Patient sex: F
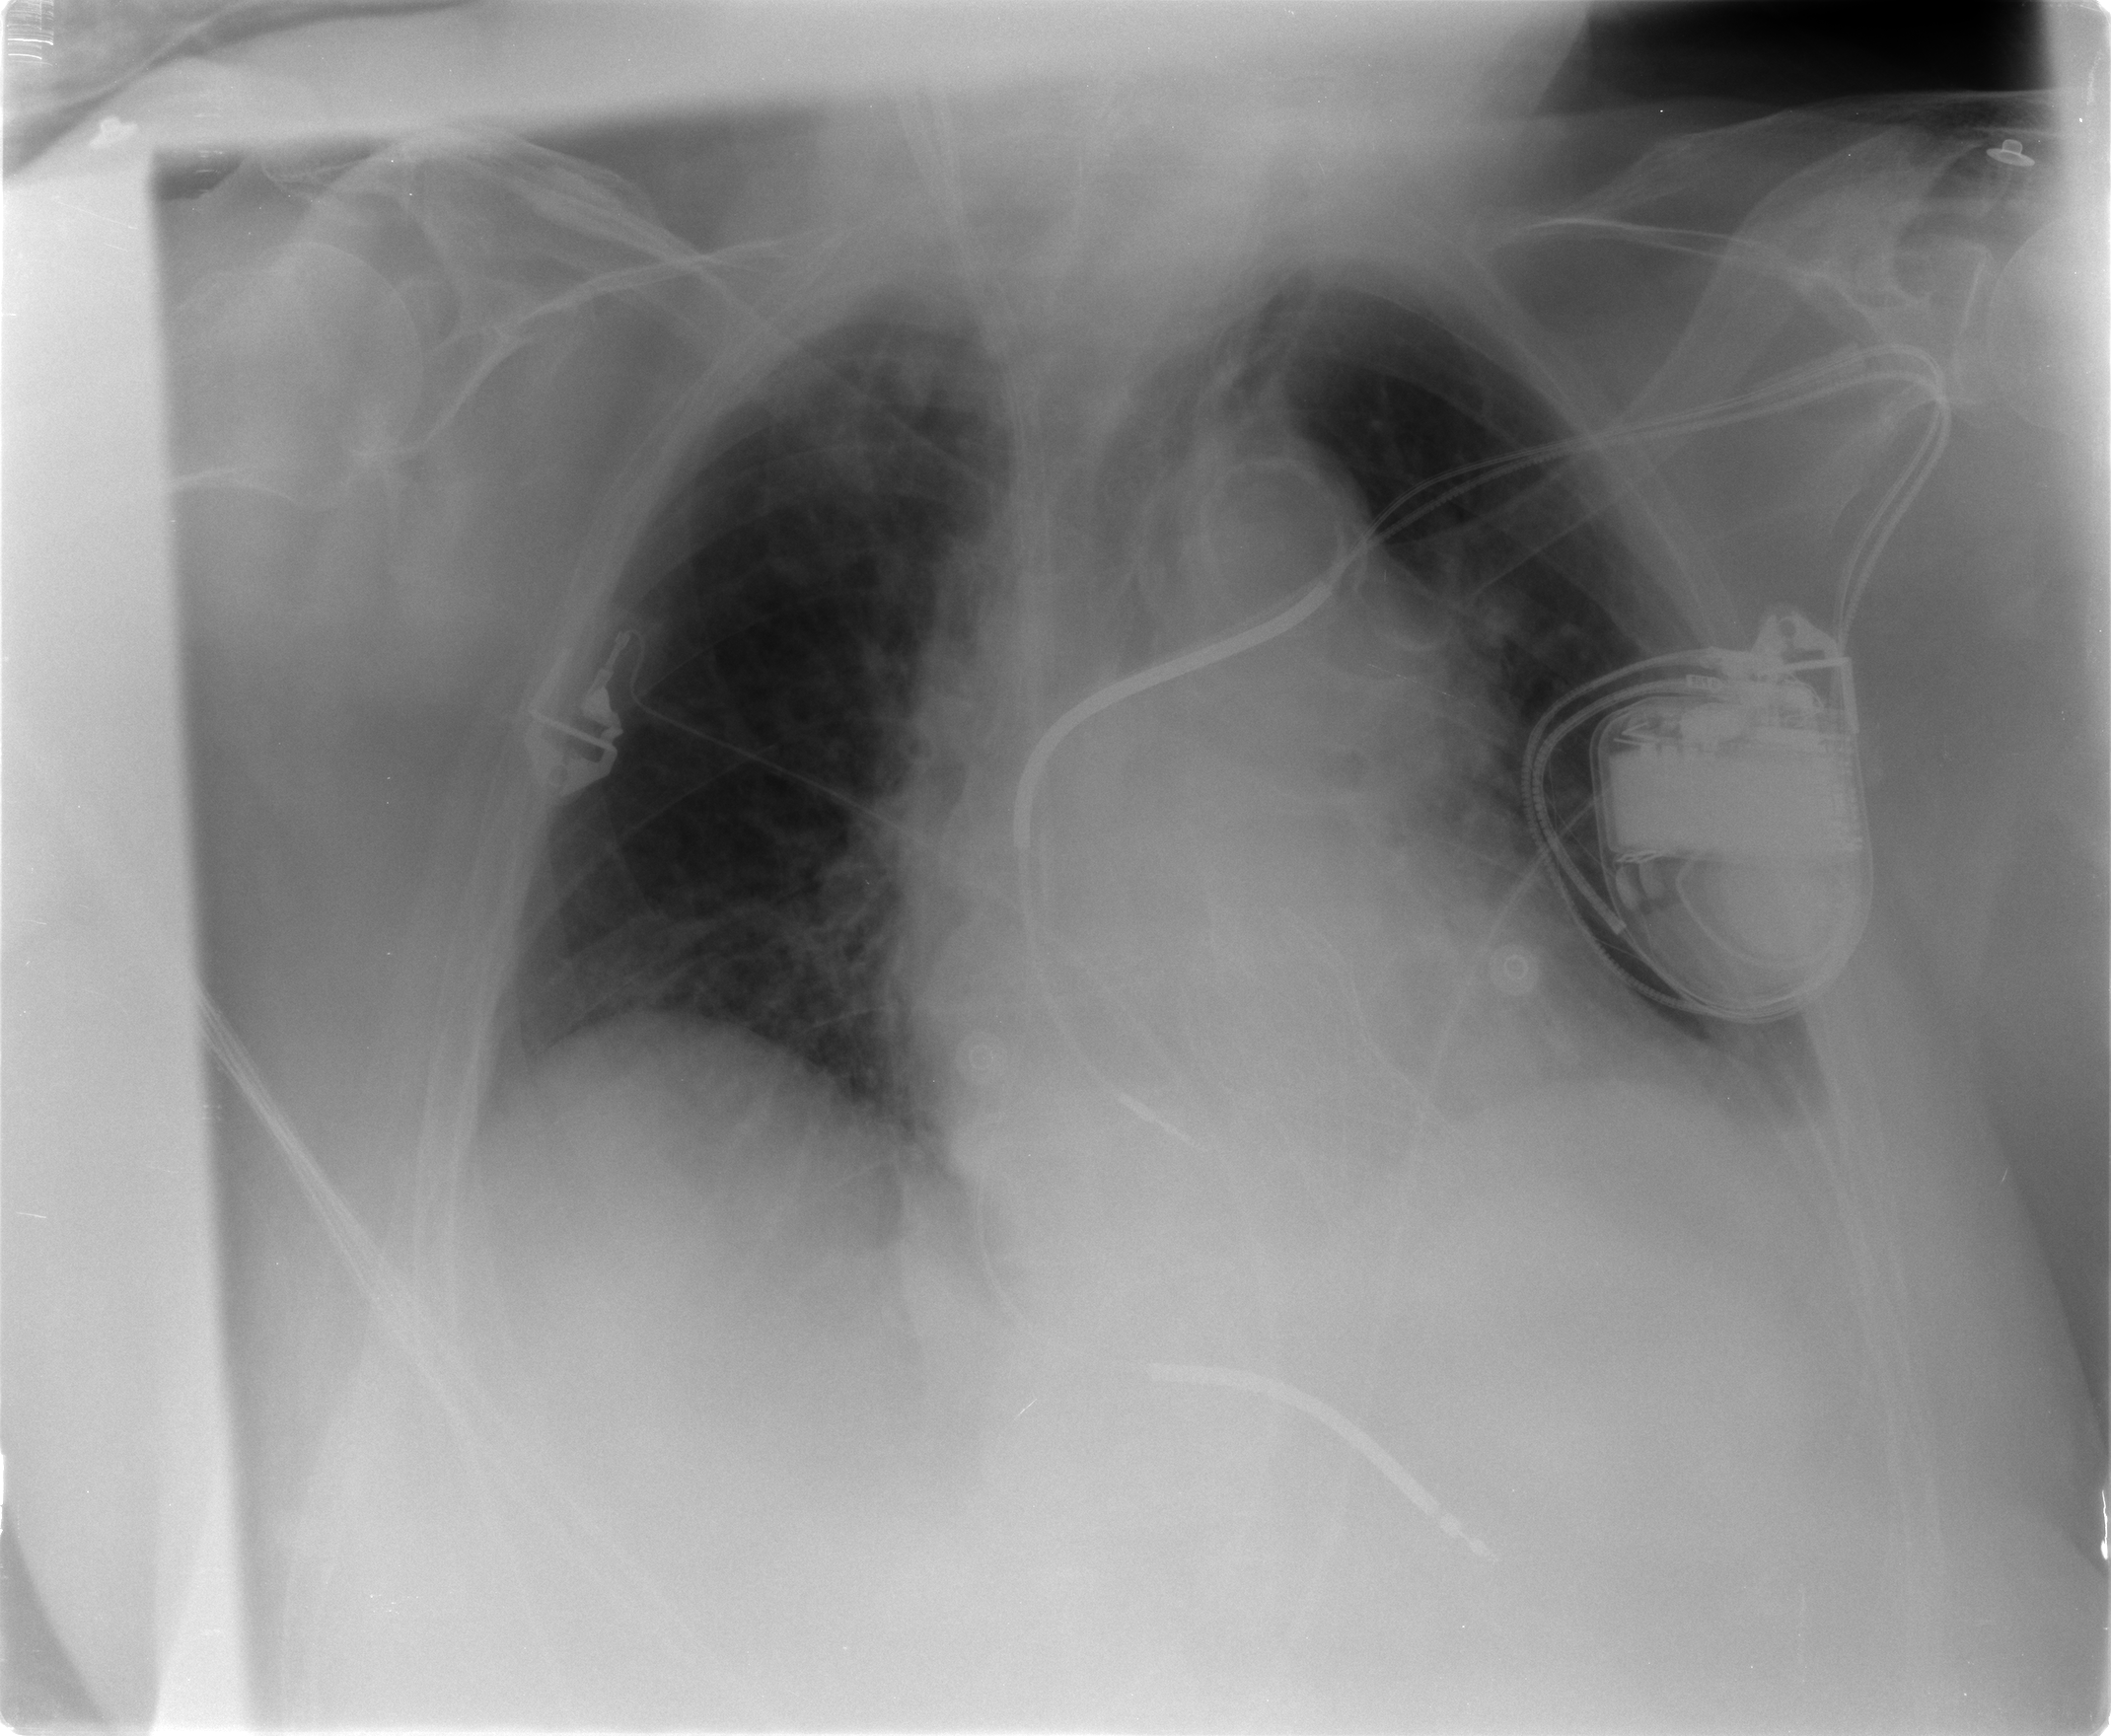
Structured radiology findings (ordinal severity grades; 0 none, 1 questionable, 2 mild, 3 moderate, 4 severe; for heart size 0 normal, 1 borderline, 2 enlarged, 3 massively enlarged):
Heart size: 2
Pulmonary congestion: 1
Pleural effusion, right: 0
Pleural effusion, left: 1
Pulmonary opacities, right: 0
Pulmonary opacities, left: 0
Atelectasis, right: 0
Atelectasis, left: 0